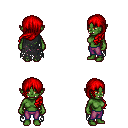
a pixel art fantasy rpg character, female body template, orc, green skin, black tattered cape, magenta pants, red left-swept hairstyle, four views (front, back, left, right), 2x2 character sprite sheet, small pixel art, hard edges, no anti-aliasing